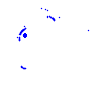
Particle: electron